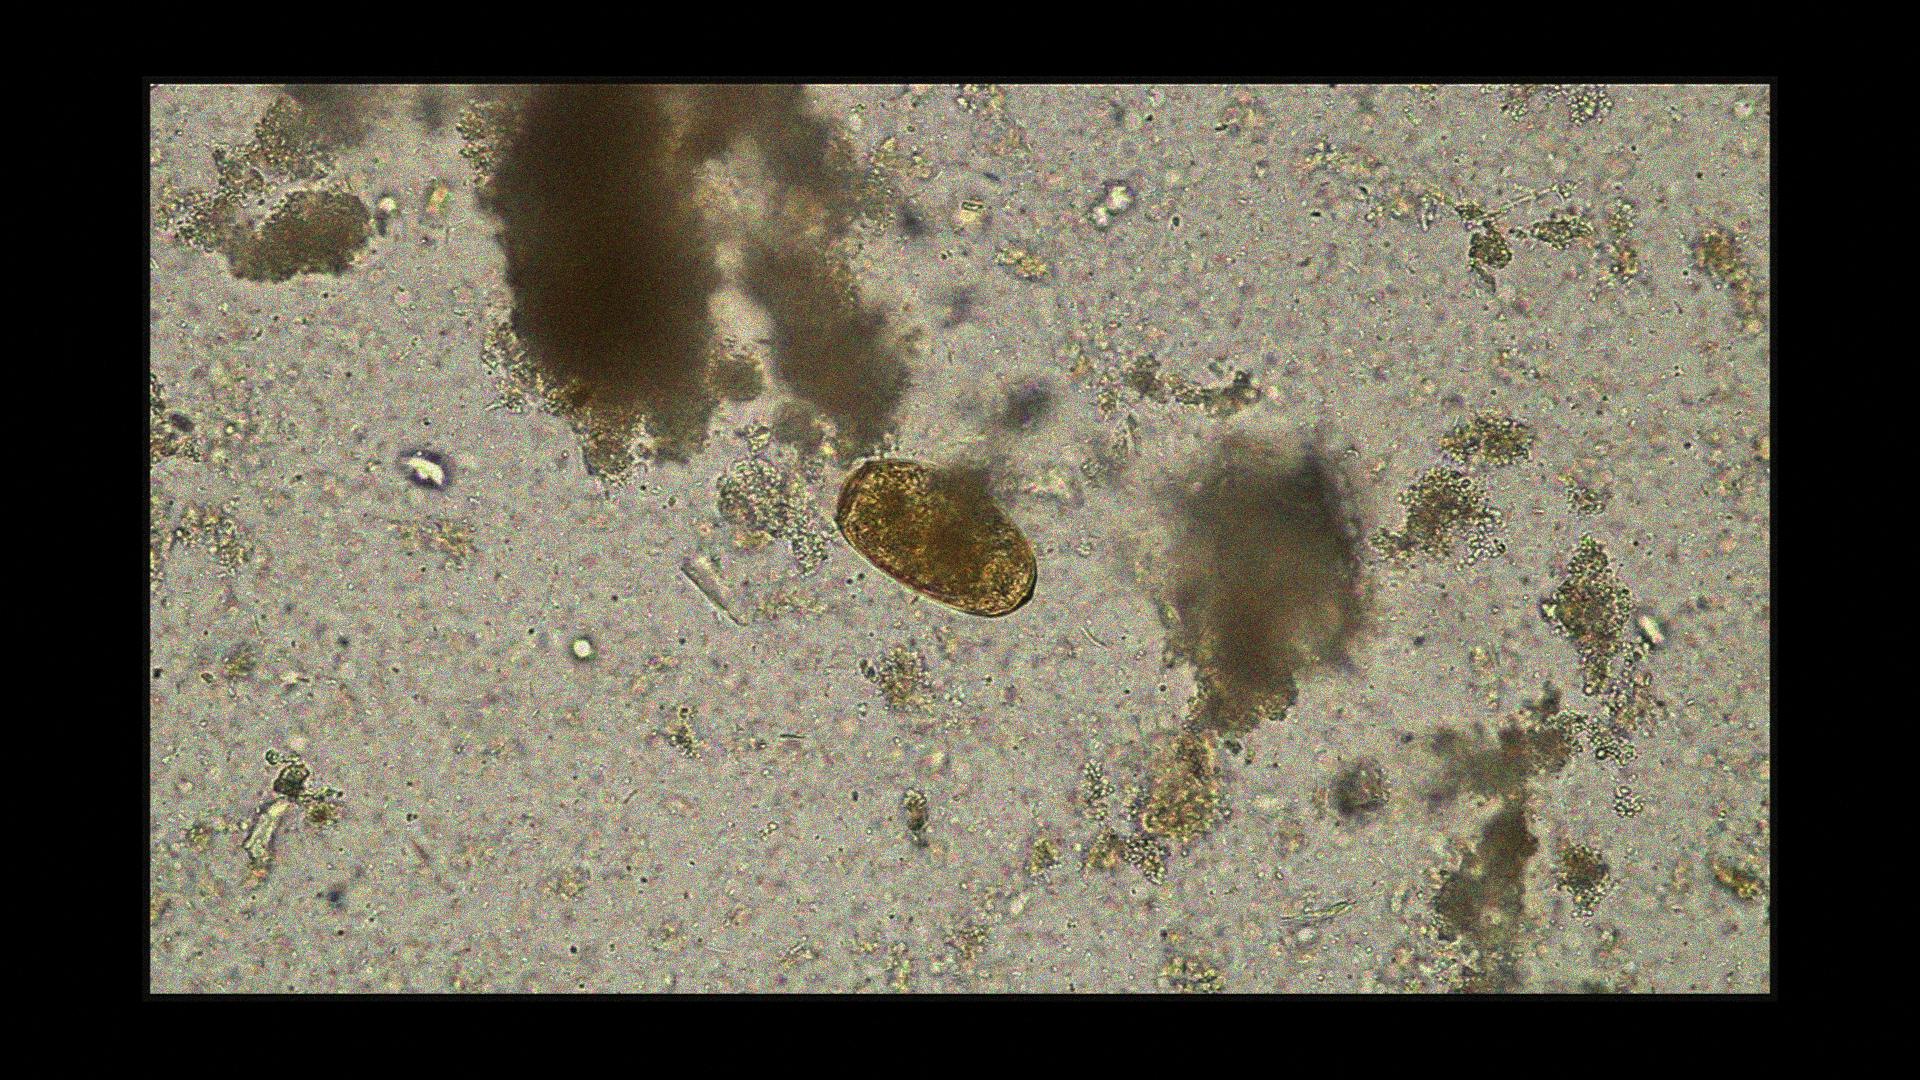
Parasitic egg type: Paragonimus spp